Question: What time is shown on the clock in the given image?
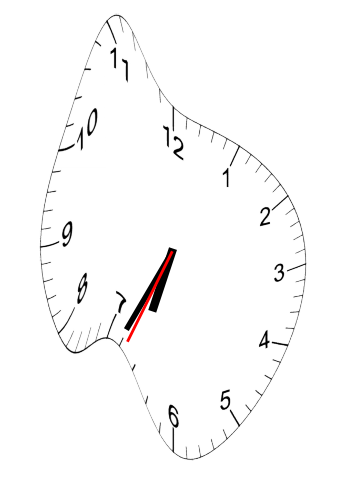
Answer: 06:34:34